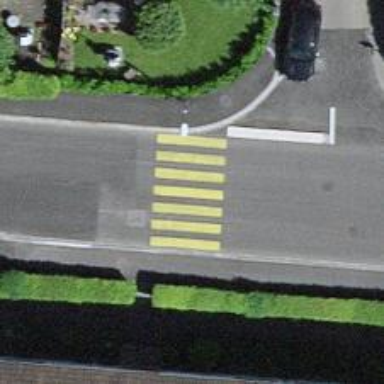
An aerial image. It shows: Uncontrolled zebra crossing on the road.